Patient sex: M
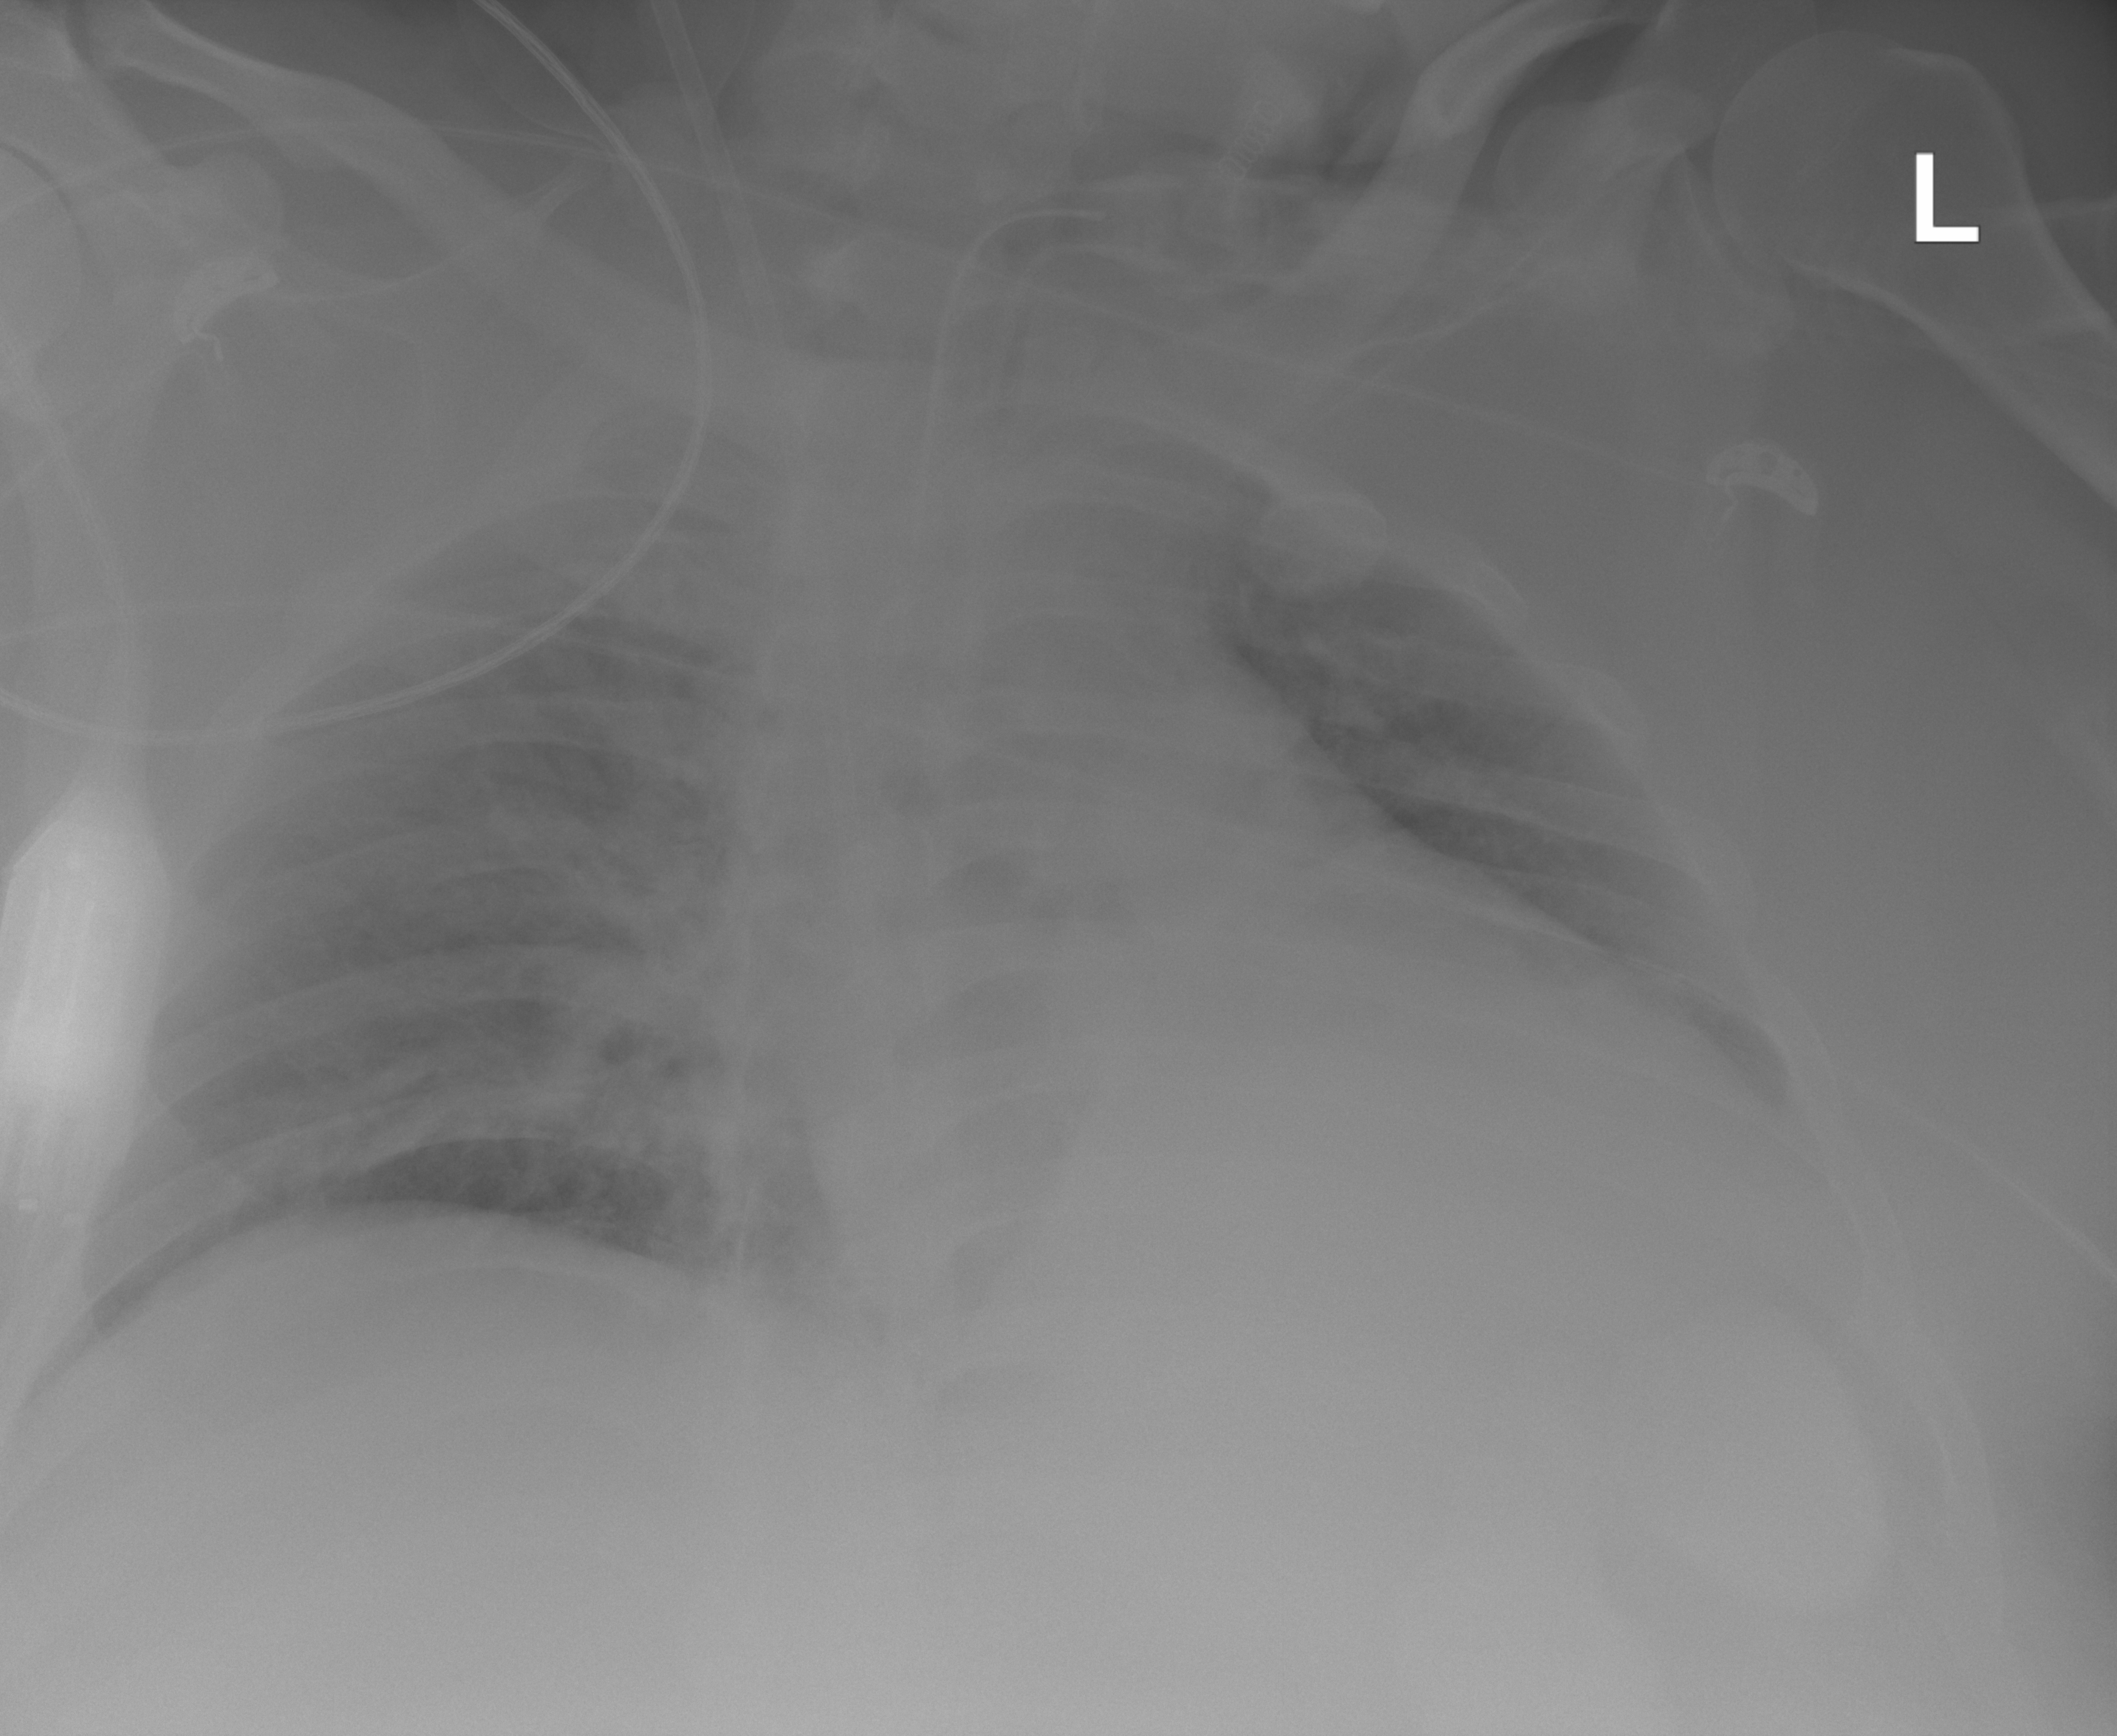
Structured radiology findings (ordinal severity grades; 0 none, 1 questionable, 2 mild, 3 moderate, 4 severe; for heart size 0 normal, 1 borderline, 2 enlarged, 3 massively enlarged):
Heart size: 2
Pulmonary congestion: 3
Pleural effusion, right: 0
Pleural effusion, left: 2
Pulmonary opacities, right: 2
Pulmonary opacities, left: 2
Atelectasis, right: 2
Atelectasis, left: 2